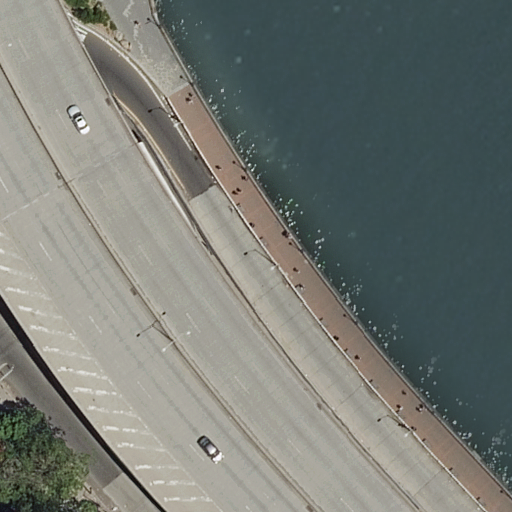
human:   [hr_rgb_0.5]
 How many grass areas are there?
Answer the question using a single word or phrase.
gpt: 0

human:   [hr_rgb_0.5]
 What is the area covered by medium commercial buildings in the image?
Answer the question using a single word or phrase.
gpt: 0m2

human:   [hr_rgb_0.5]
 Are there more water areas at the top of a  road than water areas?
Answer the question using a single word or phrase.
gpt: no

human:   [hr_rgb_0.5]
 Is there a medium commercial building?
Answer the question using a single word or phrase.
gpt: no

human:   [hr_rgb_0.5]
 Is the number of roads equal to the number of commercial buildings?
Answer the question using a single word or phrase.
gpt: no

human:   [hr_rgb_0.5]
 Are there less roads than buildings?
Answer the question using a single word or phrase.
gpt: no

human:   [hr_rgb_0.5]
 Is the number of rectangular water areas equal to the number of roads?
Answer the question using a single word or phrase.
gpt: no

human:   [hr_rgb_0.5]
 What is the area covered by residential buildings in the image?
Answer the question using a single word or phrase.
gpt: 0m2

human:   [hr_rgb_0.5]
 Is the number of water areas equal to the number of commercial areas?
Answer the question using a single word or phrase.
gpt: no

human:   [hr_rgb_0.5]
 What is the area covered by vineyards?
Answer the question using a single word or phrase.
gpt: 0m2

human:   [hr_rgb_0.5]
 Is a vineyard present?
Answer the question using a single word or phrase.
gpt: no

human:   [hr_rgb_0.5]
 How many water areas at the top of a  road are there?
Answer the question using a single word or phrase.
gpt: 0

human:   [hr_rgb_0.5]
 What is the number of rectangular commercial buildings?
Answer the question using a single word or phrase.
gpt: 0

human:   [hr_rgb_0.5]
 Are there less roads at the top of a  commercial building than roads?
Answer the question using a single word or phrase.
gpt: yes

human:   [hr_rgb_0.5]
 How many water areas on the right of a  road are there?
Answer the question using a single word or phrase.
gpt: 1

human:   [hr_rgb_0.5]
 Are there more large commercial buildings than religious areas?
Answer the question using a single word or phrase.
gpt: no

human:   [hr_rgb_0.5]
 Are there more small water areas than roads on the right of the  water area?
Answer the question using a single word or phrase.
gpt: no

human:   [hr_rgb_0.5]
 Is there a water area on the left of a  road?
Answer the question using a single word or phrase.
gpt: no

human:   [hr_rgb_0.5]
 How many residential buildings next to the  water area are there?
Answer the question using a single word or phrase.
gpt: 0

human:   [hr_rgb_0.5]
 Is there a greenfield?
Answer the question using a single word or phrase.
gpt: no

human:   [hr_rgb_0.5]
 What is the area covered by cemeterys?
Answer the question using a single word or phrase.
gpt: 0m2

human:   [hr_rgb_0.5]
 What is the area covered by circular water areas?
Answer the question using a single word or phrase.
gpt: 0m2

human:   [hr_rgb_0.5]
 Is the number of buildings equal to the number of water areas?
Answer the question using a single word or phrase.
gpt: no

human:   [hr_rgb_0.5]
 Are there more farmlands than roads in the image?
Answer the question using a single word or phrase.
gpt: no

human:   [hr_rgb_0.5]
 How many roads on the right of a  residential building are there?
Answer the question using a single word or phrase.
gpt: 0

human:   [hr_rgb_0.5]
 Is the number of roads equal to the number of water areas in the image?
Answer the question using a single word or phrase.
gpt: no

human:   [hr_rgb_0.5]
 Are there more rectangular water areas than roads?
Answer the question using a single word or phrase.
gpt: no

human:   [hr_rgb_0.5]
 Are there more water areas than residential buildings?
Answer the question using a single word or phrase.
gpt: yes

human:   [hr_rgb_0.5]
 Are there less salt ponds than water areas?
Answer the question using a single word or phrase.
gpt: yes

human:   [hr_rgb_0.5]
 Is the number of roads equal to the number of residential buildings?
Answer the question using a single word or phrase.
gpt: no

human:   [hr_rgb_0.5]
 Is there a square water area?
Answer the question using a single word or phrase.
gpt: no

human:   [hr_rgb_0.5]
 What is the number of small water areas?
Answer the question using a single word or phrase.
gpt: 0

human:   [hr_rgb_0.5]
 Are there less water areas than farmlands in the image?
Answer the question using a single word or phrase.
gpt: no

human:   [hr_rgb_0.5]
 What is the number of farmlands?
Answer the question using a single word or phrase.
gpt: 0

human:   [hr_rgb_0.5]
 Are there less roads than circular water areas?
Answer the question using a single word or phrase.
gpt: no

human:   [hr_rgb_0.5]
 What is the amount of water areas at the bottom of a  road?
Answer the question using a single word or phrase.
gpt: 0